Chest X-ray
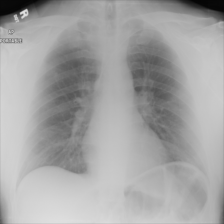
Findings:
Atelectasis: negative
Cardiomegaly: negative
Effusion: negative
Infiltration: negative
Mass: negative
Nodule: negative
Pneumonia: negative
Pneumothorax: negative
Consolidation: negative
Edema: negative
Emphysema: negative
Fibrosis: negative
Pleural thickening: negative
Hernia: negative